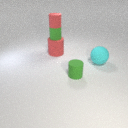
large red rubber cylinder below small red rubber cylinder